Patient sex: M
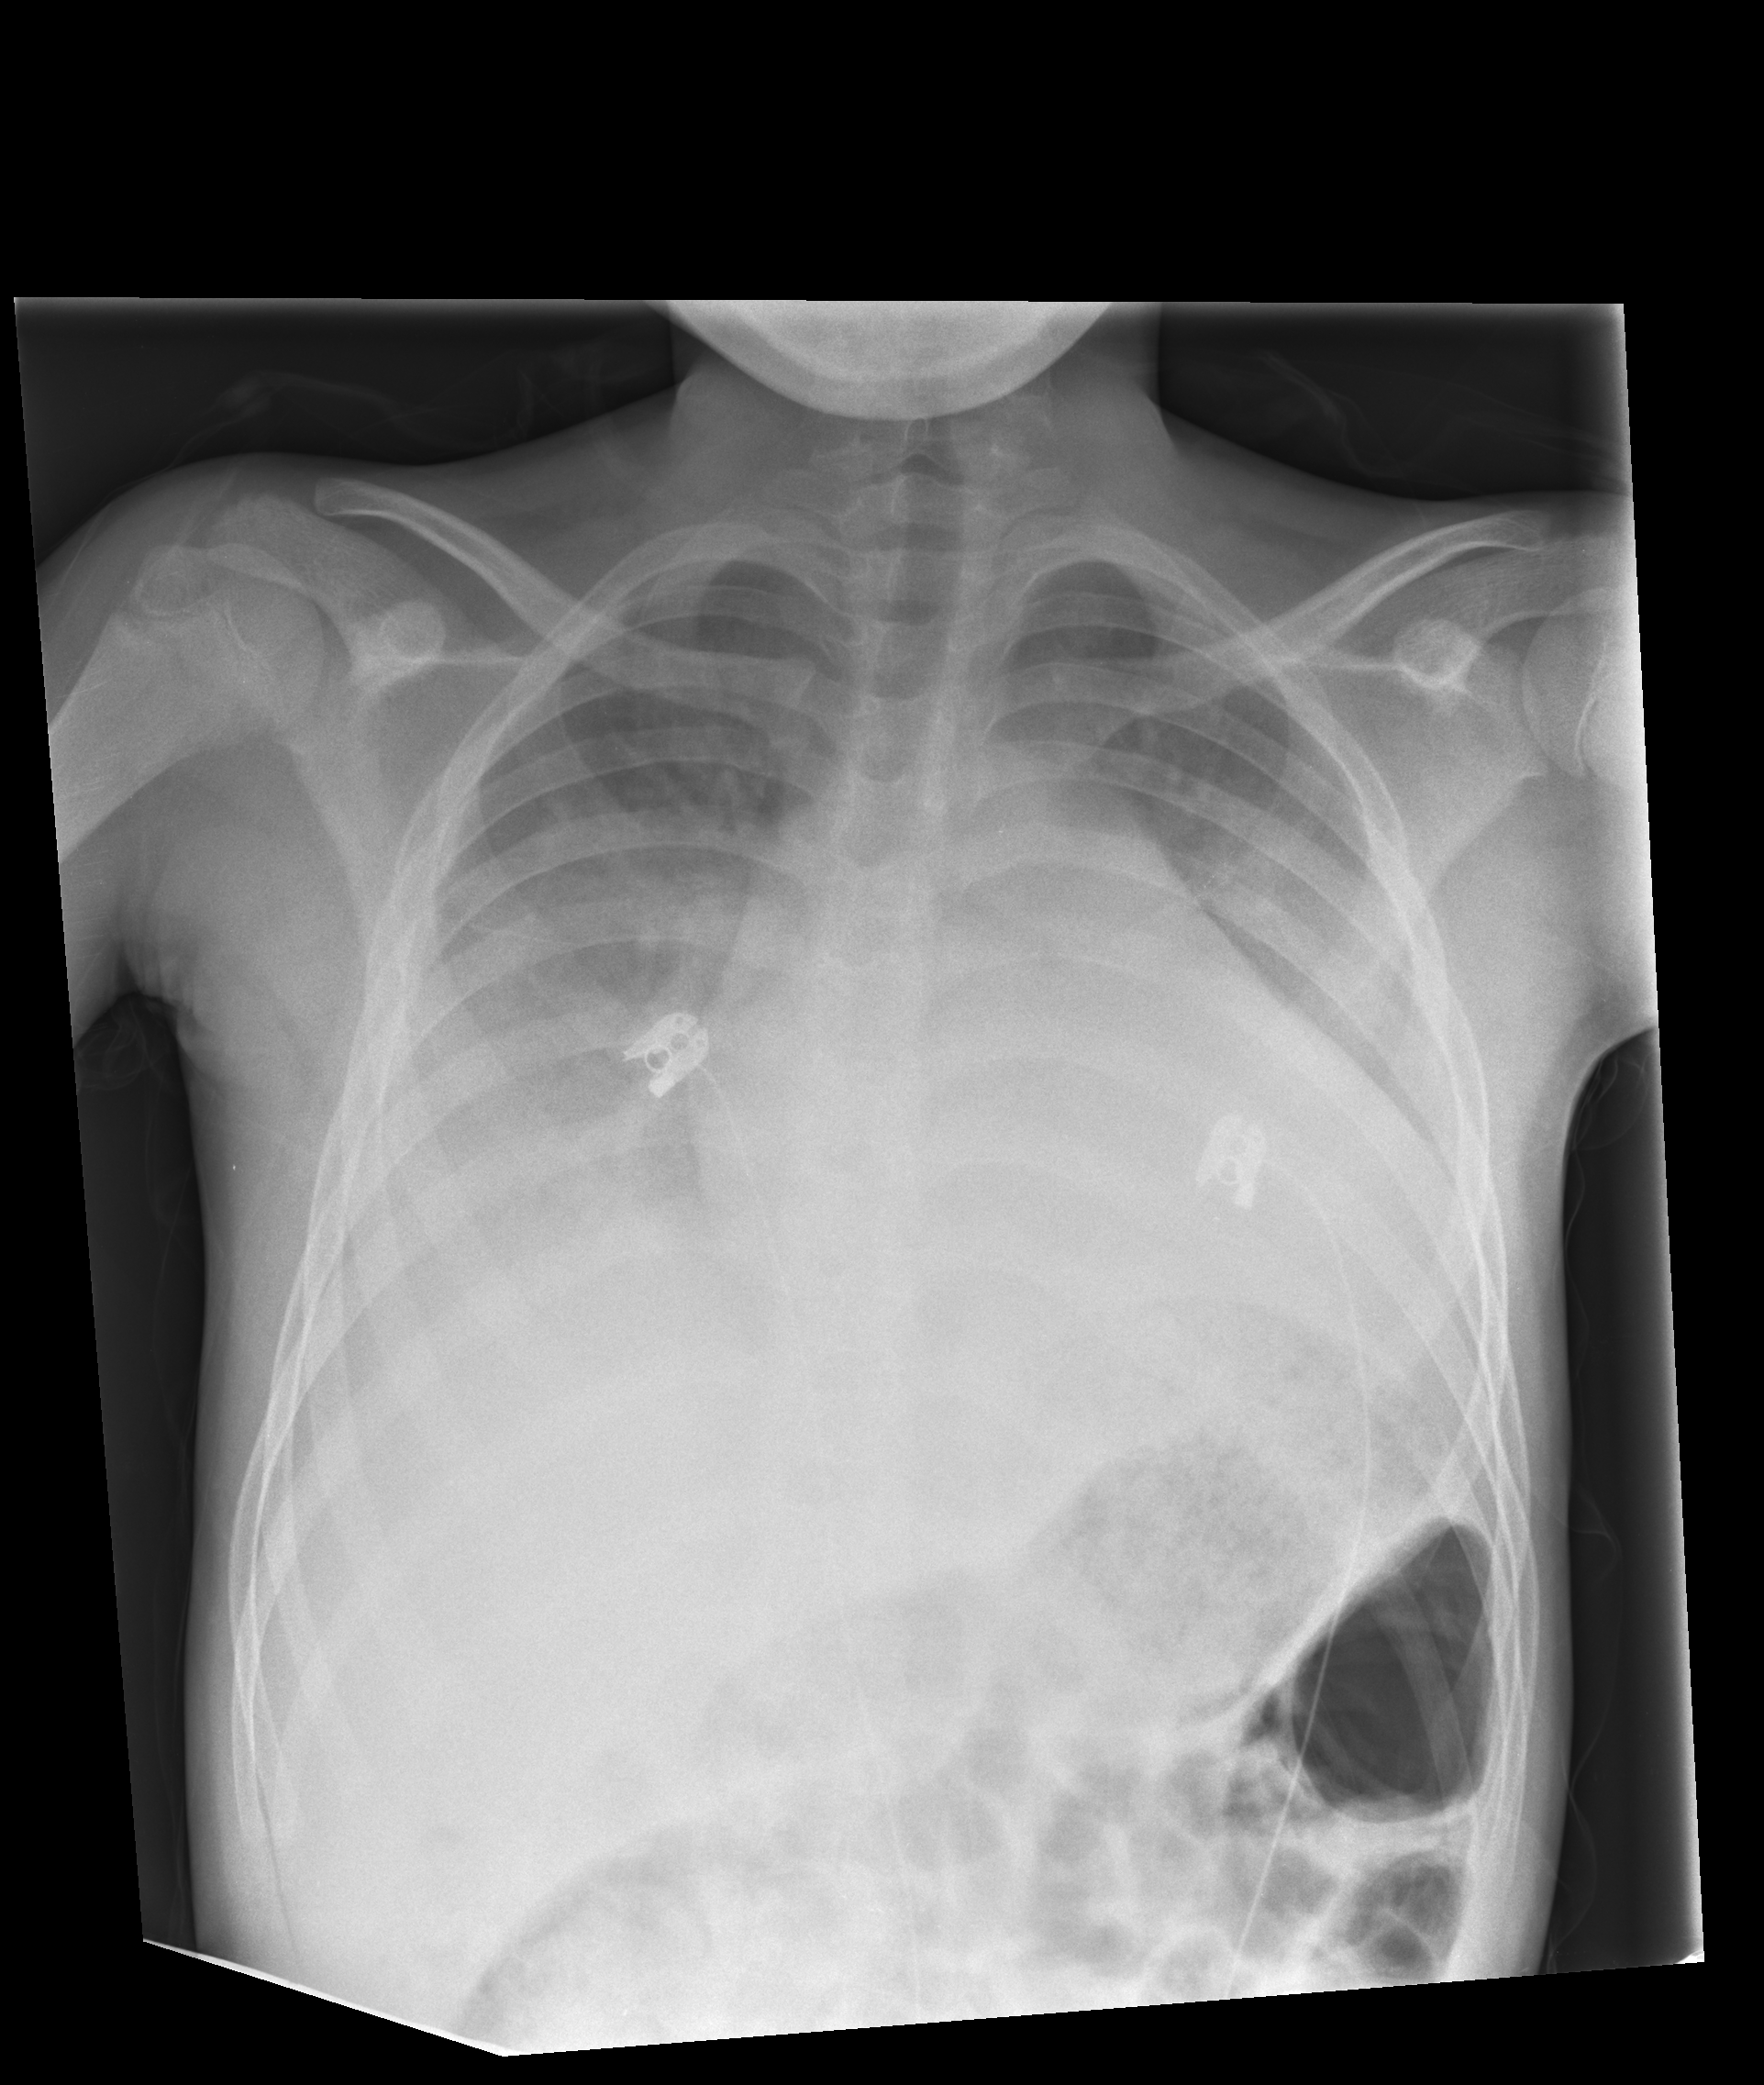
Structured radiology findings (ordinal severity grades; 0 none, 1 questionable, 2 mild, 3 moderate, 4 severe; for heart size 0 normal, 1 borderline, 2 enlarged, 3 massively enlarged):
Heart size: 1
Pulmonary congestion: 0
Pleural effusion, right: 3
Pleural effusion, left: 3
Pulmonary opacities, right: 0
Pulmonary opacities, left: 0
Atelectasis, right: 2
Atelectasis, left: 2